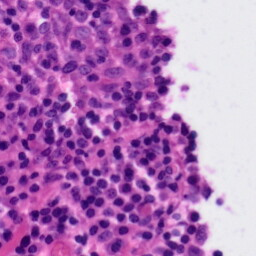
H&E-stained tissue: Tonsil